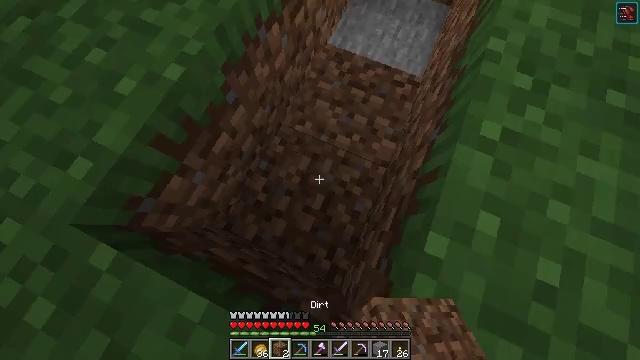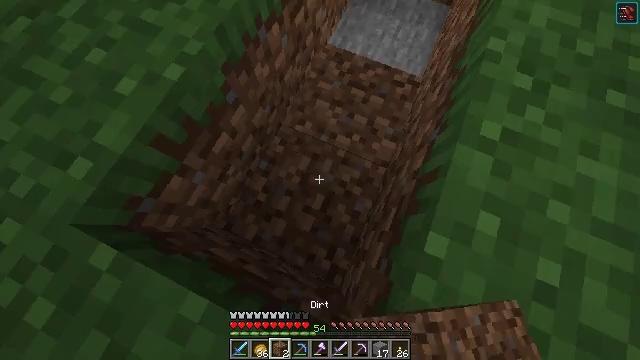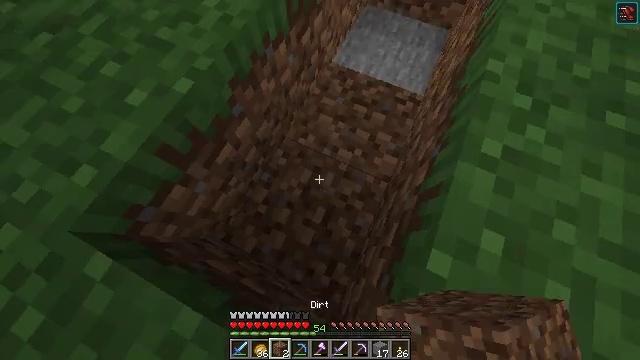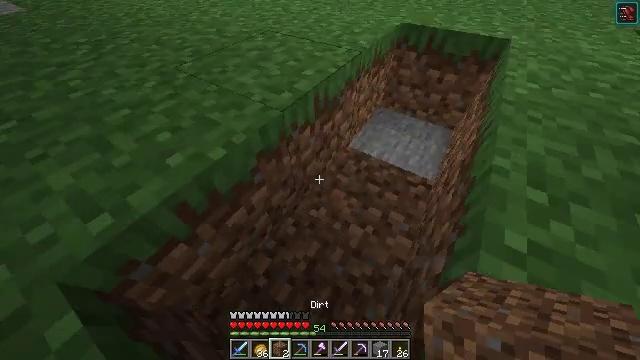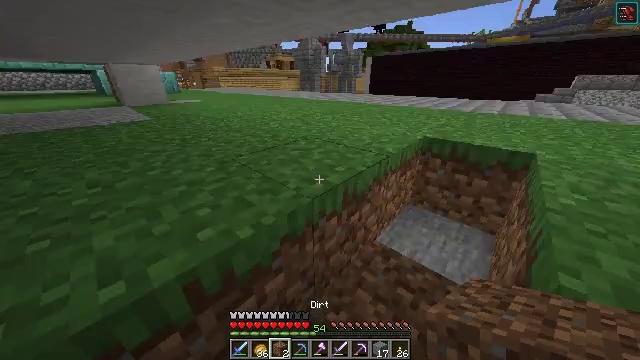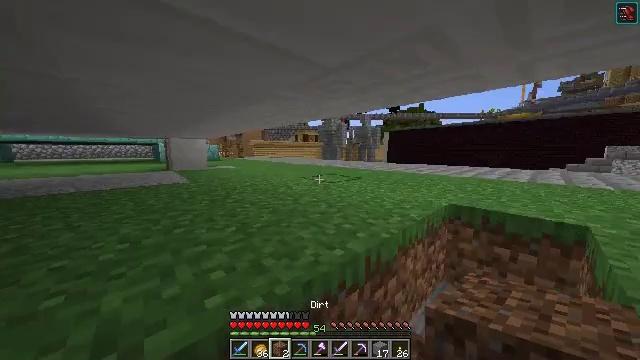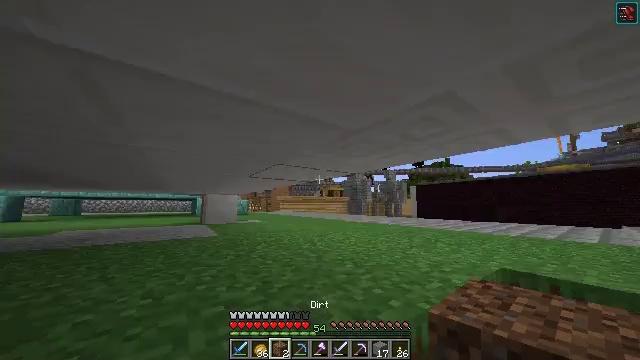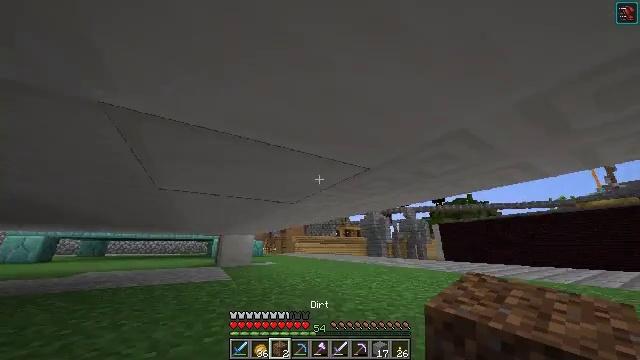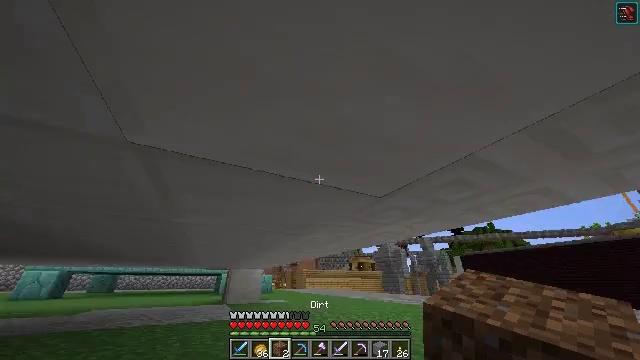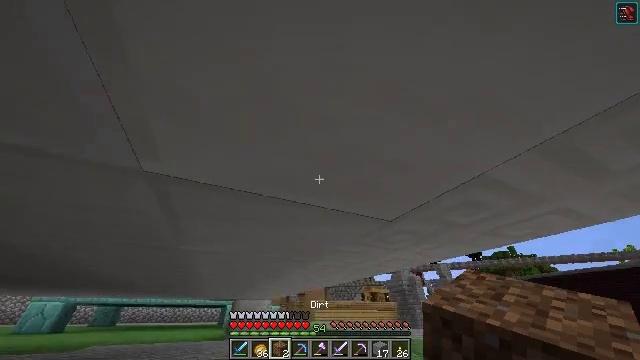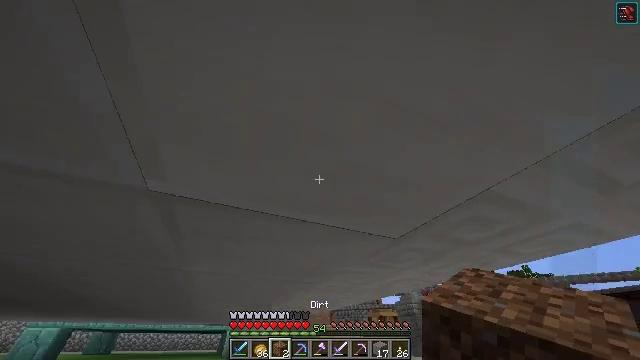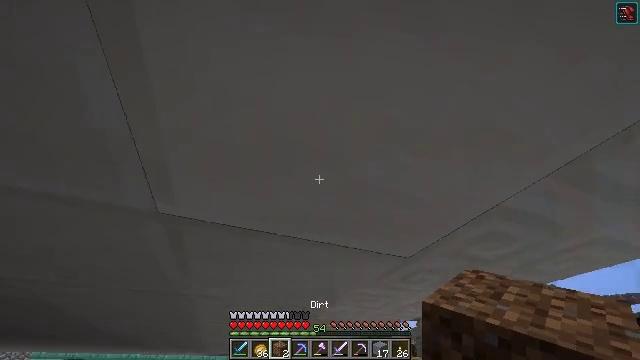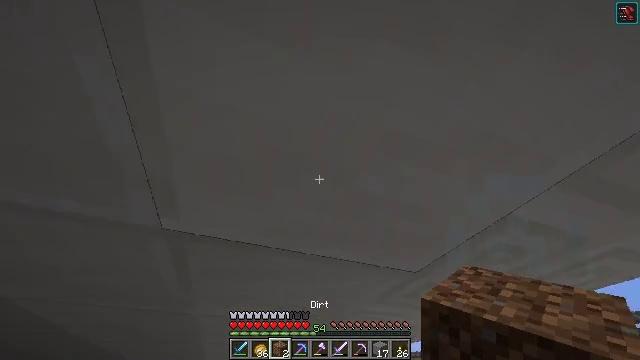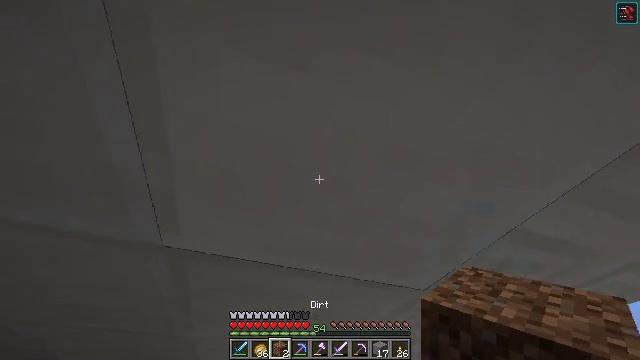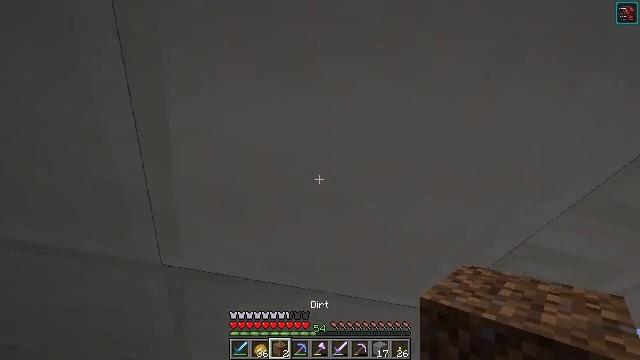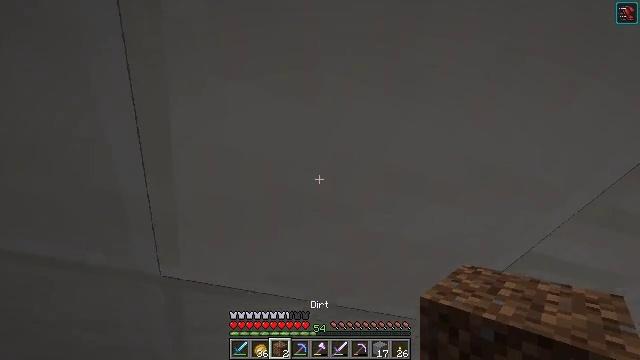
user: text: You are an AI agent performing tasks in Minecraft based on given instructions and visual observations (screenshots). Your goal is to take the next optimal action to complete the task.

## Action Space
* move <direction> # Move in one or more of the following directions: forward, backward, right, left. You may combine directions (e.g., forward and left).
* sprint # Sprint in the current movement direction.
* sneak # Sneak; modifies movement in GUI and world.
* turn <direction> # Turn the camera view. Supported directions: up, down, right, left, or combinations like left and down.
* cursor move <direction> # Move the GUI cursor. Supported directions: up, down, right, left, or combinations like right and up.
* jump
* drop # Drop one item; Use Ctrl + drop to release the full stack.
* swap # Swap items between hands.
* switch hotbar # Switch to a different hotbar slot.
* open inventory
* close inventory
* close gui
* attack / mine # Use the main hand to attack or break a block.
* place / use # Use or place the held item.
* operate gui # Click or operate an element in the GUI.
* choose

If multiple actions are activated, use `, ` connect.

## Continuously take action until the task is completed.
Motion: motion action
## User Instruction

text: Break the quartz slab from a structure.
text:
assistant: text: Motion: no_op
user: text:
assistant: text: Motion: turn left and up
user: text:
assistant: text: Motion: turn left and up
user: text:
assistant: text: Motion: turn left and up
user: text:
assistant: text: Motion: turn left and up
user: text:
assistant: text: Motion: turn left and up
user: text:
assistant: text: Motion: turn left and up
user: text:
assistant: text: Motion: turn left and up
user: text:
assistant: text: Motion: turn left and up
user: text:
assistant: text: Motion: turn left and up
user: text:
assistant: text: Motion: turn left and up
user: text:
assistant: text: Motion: turn left and up
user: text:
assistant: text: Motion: turn up
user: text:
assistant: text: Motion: turn up
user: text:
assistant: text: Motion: turn up
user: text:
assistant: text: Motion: turn up
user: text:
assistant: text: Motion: turn up
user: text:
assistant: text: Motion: no_op
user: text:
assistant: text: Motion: no_op
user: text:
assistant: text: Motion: no_op
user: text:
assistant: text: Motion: no_op
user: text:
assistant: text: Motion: no_op
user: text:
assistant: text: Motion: no_op
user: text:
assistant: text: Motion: no_op
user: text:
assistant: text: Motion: no_op
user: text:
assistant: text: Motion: no_op
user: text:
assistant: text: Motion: no_op
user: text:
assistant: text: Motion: no_op
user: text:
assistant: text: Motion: no_op
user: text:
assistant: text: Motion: no_op